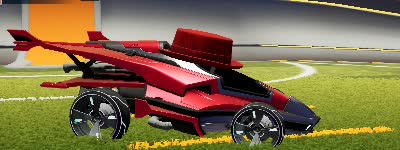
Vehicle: aftershock